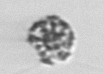
Label: coccolithophorid